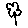
Label: flower